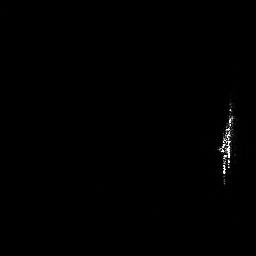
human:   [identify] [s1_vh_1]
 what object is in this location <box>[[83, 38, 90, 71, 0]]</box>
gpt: <ref>1 medium ship at the right</ref>